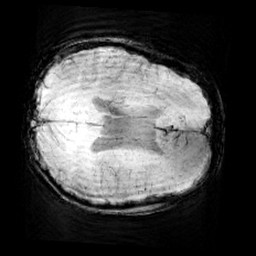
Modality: minIP
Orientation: axial
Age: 12
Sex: male
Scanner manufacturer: siemens
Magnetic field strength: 3 T
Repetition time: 0.027 s
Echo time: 0.02 s